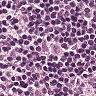
Metastatic tissue present: no